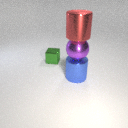
large red metal cylinder above large blue metal cylinder